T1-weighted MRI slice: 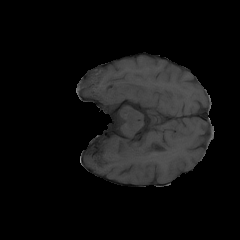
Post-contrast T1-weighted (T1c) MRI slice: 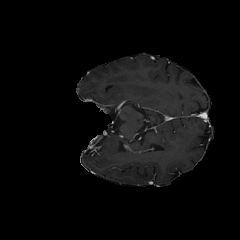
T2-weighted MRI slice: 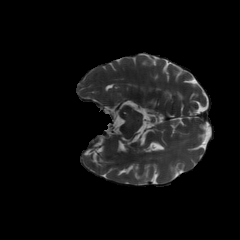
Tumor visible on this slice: no